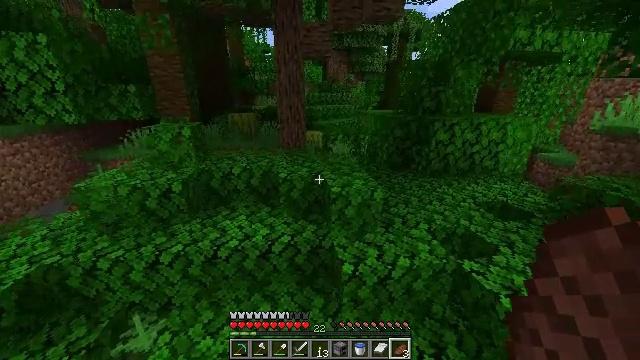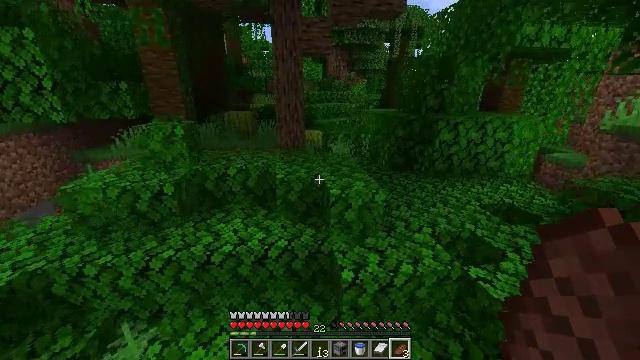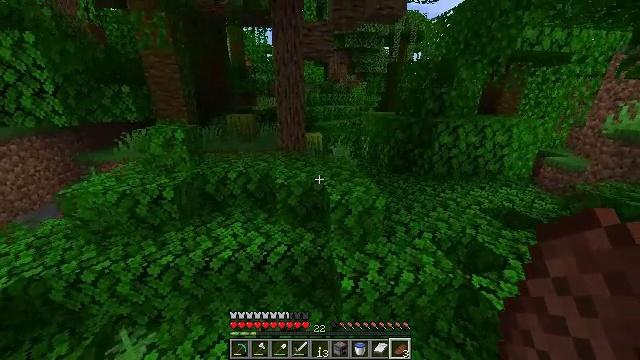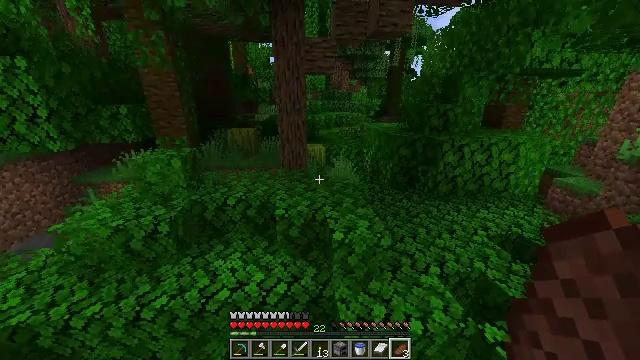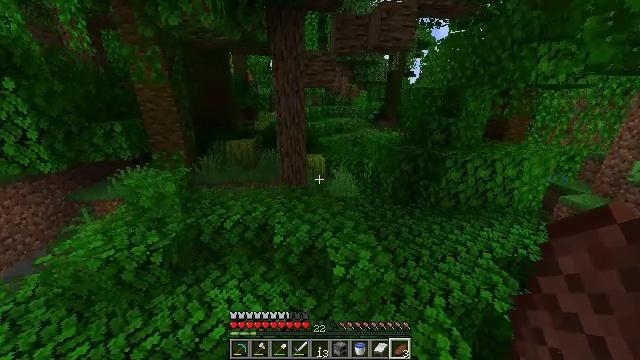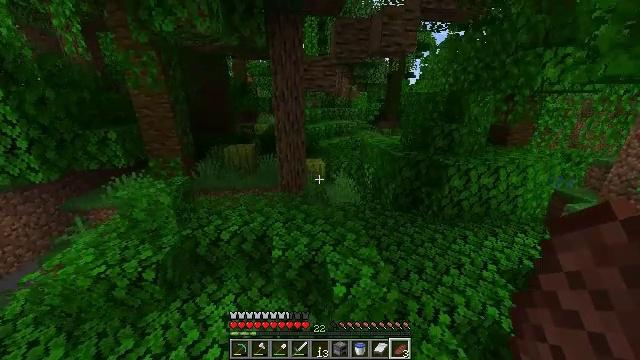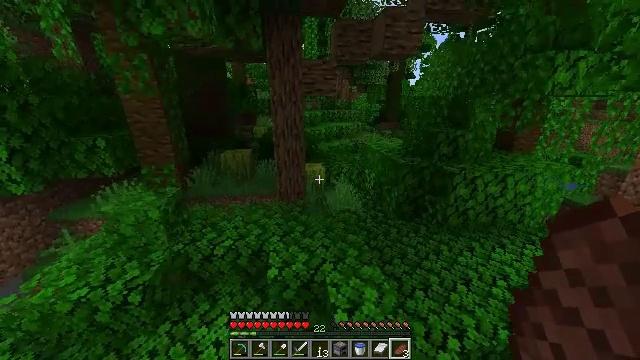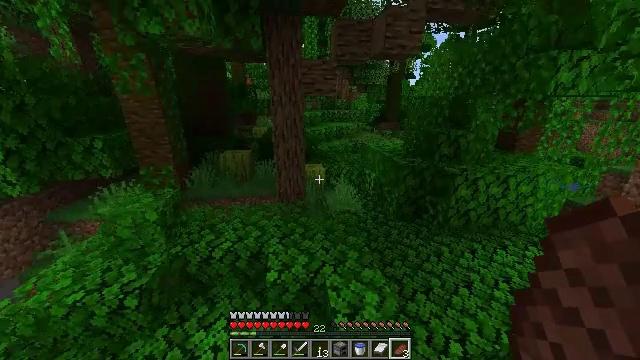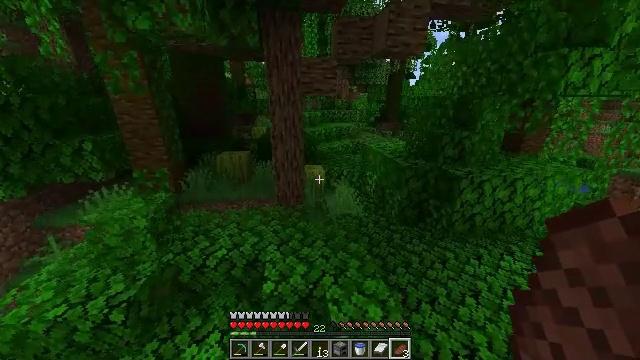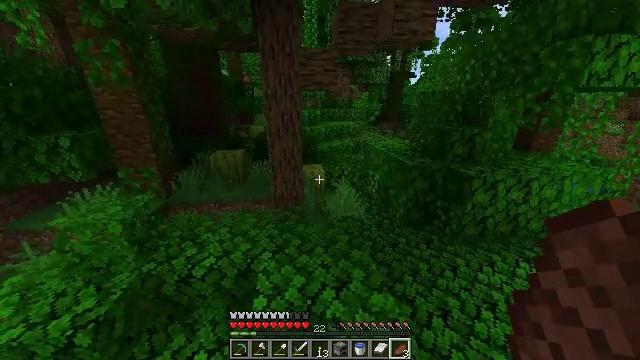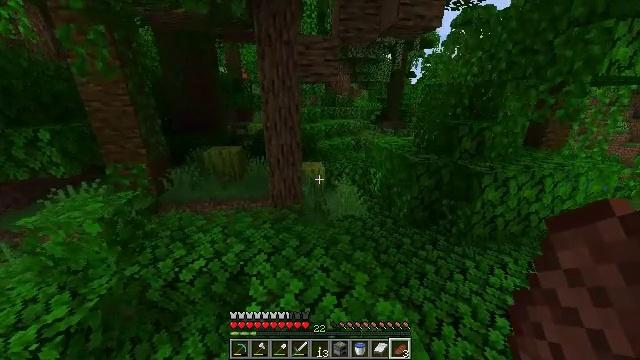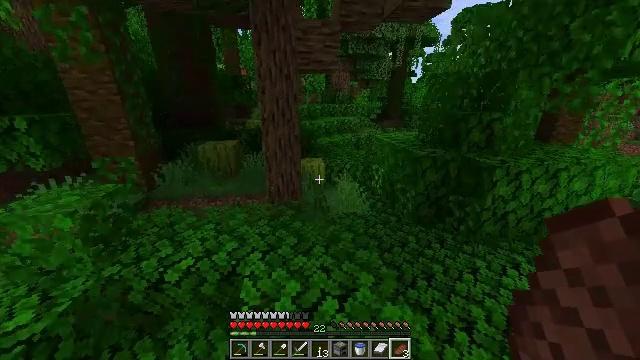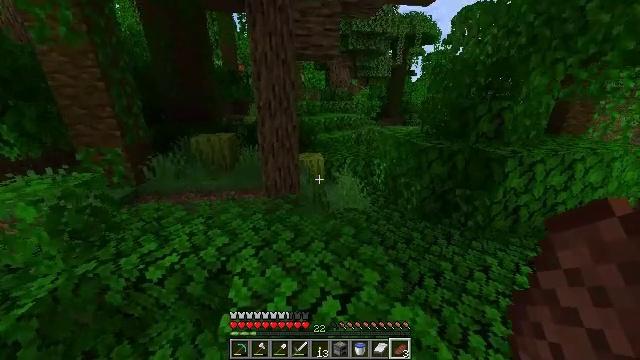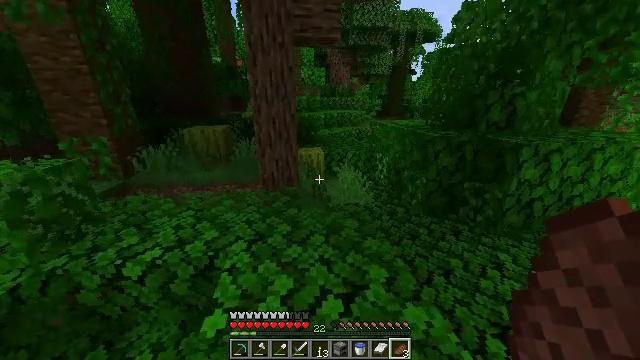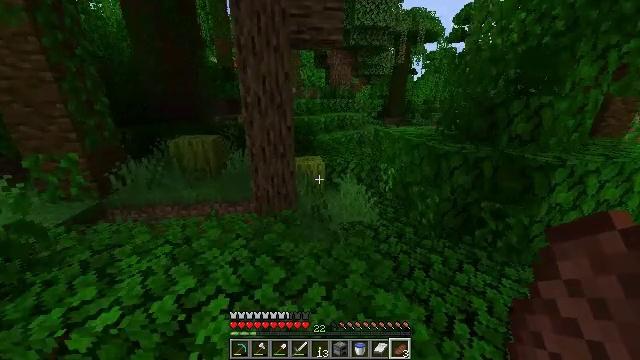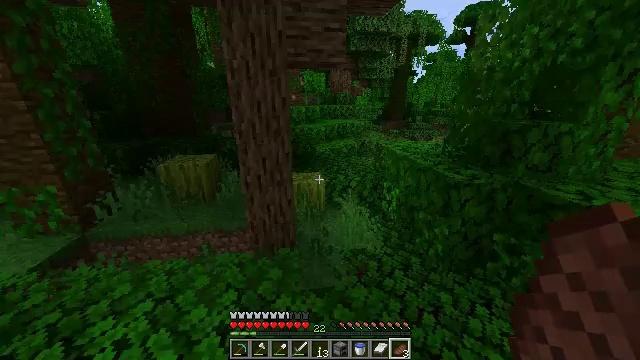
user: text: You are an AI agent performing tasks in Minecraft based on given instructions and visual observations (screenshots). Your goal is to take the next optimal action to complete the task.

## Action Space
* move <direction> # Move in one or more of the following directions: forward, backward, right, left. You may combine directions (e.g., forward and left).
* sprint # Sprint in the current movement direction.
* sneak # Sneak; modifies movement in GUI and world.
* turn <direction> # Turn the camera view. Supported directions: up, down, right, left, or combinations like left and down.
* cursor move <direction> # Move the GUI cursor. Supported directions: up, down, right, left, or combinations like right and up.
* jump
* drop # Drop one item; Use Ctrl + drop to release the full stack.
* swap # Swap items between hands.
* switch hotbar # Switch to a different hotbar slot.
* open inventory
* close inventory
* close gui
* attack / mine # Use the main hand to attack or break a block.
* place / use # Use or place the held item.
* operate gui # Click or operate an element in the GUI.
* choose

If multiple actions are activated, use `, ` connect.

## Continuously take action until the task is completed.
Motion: motion action
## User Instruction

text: Mine a melon block.
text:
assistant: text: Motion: move forward, sprint, jump
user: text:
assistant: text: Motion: move forward, sprint, jump
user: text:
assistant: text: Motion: move forward, sprint, jump
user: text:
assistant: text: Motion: move forward, sprint, jump
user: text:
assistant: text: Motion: move forward, sprint, jump
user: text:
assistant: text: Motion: move forward, sprint, jump
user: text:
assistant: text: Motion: move forward, sprint, jump
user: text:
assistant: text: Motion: move forward, sprint, jump
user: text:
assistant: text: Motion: move forward, sprint, jump
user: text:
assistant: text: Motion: move forward, sprint, jump
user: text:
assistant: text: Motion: move forward, sprint, jump
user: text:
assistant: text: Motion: move forward, sprint, jump
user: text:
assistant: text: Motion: move forward, sprint, jump
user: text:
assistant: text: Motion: move forward, sprint, jump
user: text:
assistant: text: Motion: move forward, sprint, jump
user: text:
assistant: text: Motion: move forward, sprint, jump
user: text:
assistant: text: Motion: move forward, sprint, jump
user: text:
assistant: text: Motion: move forward, sprint, jump
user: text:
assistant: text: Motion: move forward, sprint, jump
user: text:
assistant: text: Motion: move forward, sprint, turn left, jump
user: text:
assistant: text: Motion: move forward, sprint, turn left, jump
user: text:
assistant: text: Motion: move forward, sprint, turn left, jump
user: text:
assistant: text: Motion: move forward, sprint, turn left, jump
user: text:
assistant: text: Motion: move forward, sprint
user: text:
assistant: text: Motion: move forward and move right, sprint
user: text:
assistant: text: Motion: move forward and move right
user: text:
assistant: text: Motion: move forward and move right
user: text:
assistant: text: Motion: move forward and move right, turn left and down
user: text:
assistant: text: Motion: move forward and move right, turn left and down
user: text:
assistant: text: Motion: move forward and move right, turn left and down